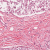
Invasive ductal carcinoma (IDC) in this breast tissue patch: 0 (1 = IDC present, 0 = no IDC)